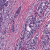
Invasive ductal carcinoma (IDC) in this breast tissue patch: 0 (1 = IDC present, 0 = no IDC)